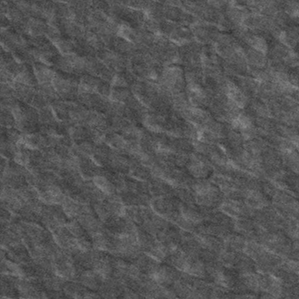
Label: frost